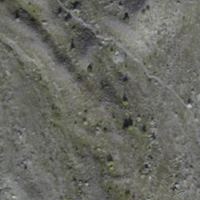
EUNIS habitat code: 48
Species observed at this site:
Cypripedium calceolus